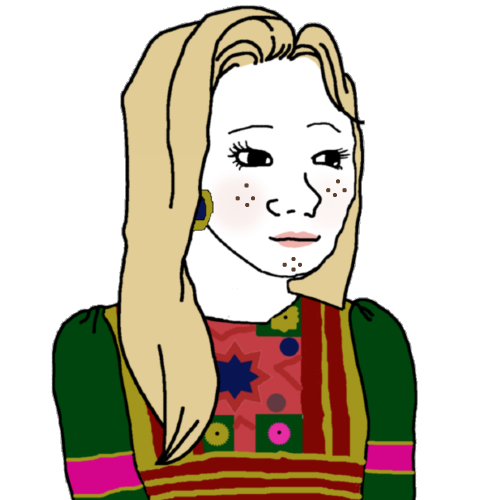
Label: 5_Trad_Wife